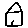
Label: house